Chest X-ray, PA view. Patient: 17 years old, sex M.
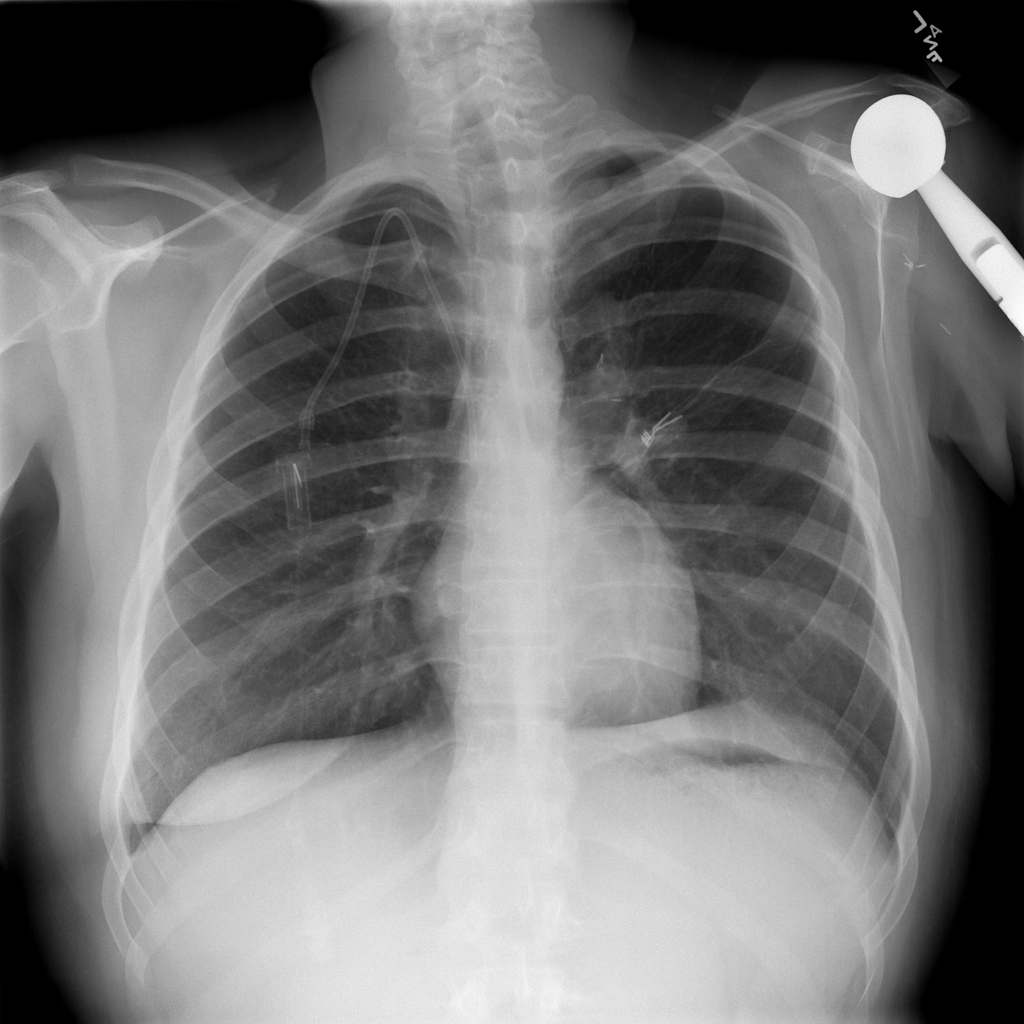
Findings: No Finding